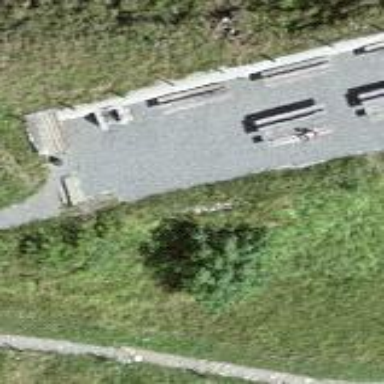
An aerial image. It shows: Picnic site with BBQ amenities available.